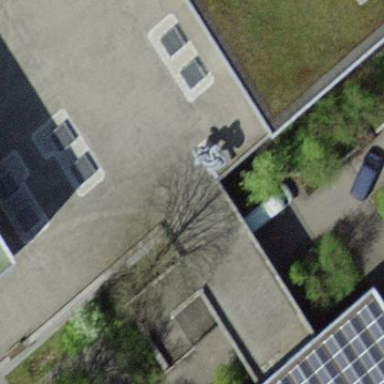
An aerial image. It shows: View of roof of building.